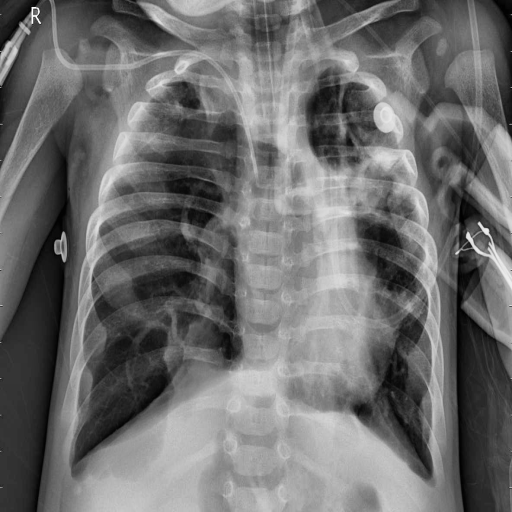
Finding: PNEUMONIA